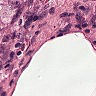
Metastatic tissue present: yes